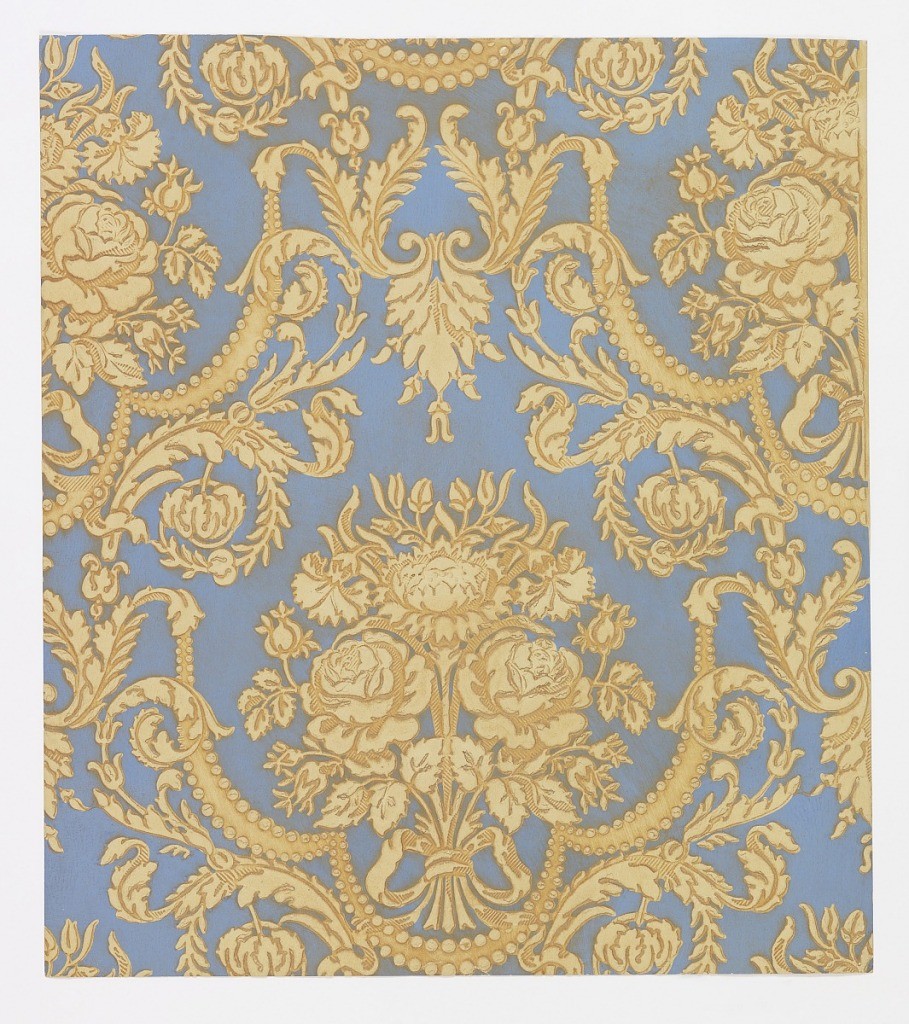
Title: Sidewall
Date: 1920
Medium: Block-printed and embossed paper
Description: A large floral design of a cluster of three roses and buds tied with a bow knot of ribbon. All enclosed in a meandering frame of acanthus leaves joined at bottom of bouquet by festooned drapery. The entire design is heavily embossed. The antiquing is done by hand. On reverse side is printed: "Hand made no 8482 E M". Printed with oil paints.